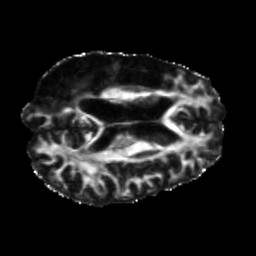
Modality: FA
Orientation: axial
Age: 41
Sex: male
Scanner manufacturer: siemens
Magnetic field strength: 3 T
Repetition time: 5.25 s
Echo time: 0.08 s